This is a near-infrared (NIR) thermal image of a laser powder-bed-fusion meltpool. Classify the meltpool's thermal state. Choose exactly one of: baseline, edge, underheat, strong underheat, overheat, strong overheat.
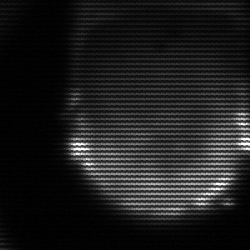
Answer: edge